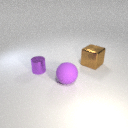
large brown metal cube behind small purple metal cylinder